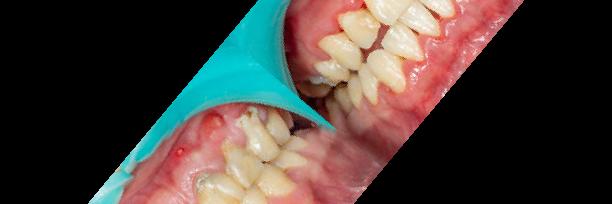
Condition: Calculus